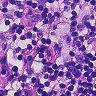
Metastatic tissue present: no